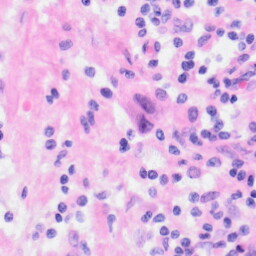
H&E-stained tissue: Kidney